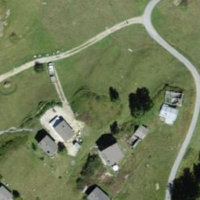
EUNIS habitat code: 23
Species observed at this site:
Hesperia comma
Hadena tephroleuca
Lophophanes cristatus
Viola calcarata
Campanula barbata
Erebia tyndarus
Prunus padus
Parus major
Crocus vernus
Melitaea didyma
Certhia familiaris
Sitta europaea
Erebia melampus
Aglais urticae
Pyrrhocorax graculus
Corvus corax
Periparus ater